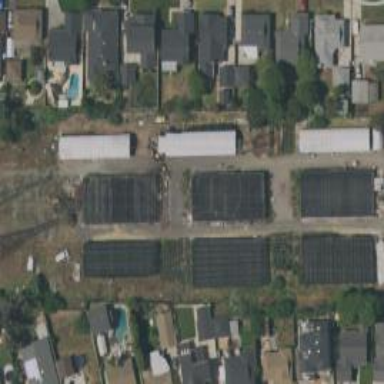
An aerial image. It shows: Plant nursery.